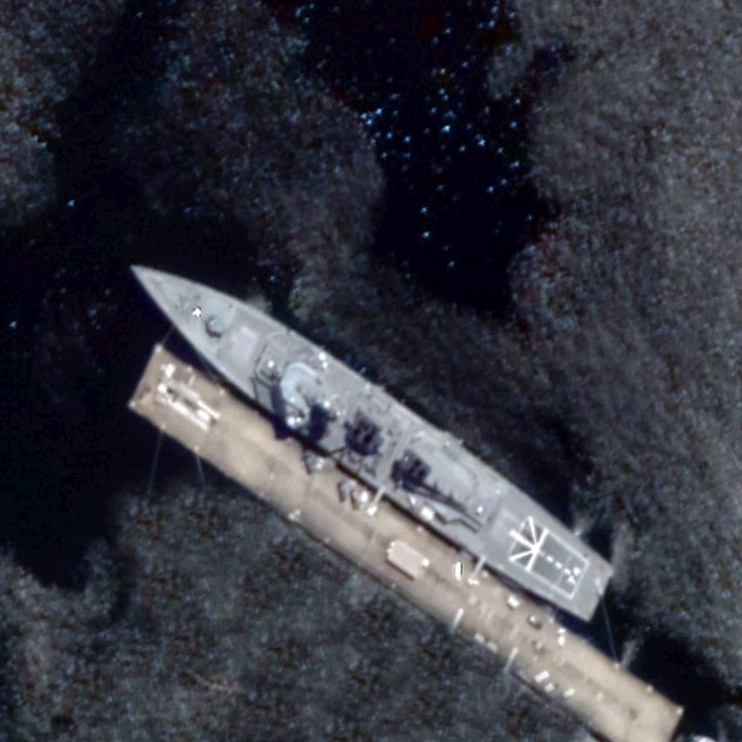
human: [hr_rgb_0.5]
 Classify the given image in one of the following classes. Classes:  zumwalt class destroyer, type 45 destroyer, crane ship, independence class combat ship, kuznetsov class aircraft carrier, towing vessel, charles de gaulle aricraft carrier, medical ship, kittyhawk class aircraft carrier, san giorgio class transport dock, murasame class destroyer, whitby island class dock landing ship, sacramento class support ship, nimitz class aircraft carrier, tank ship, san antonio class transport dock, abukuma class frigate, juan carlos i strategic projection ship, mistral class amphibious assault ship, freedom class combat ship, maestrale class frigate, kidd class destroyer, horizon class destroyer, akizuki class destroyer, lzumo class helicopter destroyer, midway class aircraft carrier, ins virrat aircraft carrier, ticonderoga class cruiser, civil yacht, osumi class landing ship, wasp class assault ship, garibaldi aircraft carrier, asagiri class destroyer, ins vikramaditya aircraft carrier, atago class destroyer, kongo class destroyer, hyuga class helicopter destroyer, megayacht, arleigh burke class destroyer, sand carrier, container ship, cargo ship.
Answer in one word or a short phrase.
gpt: Kongo class destroyer